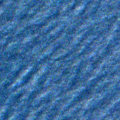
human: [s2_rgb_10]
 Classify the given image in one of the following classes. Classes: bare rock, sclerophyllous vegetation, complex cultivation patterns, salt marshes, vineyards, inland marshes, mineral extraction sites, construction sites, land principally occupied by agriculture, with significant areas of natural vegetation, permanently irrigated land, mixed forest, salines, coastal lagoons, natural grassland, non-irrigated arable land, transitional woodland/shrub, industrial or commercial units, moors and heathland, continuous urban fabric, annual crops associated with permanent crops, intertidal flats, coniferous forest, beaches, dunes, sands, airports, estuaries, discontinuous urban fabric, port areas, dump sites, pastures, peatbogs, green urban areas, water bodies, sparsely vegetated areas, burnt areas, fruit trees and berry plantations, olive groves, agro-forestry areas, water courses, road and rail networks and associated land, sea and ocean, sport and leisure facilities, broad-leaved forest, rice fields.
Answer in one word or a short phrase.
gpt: sea and ocean